Question: I'm new to Twitter's Bootstrap framework. So please pardon my ignorance.
I am attempting to create a carousel, that is working as expected. However, only on the iPhone it doesn't stretch width-wise. On the computer and iPad it does. Twitter's example (<URL> does stretch. Here's a picture.

Here's my css:
'''
/* Carousel base class */
.carousel
{
margin-bottom: 60px;
max-width: 1000px;
margin-left: auto;
margin-right: auto;
}
.carousel .container
{
position: relative;
z-index: 9;
}
.carousel-control
{
height: 80px;
margin-top: 0;
font-size: 120px;
text-shadow: 0 1px 1px rgba(0,0,0,.4);
background-color: transparent;
border: 0;
z-index: 10;
}
.carousel .item
{
height: 500px;
}
.carousel img
{
position: absolute;
top: 0;
left: 0;
min-width: 100%;
height: 500px;
}
.carousel-caption
{
background-color: transparent;
position: static;
max-width: 550px;
padding: 0 20px;
margin-top: 290px;
}
.carousel-caption h1,
.carousel-caption .lead
{
margin: 0;
line-height: 1.25;
color: #fff;
text-shadow: 0 1px 1px rgba(0,0,0,.4);
}
.carousel-caption .btn
{
margin-top: 10px;
}
'''
Thank you!
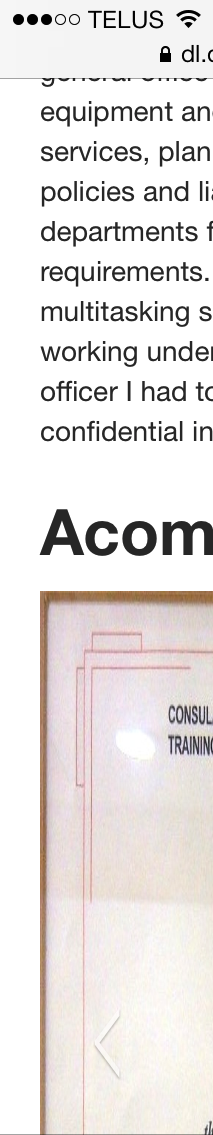
Answer: If you right click on this page : <URL>
to view Page Source.
navigate to the end and you see this code:
'''
<!-- Le javascript
================================================== -->
<!-- Placed at the end of the document so the pages load faster -->
<script src="../assets/js/jquery.js"></script>
<script src="../assets/js/bootstrap-transition.js"></script>
<script src="../assets/js/bootstrap-alert.js"></script>
<script src="../assets/js/bootstrap-modal.js"></script>
<script src="../assets/js/bootstrap-dropdown.js"></script>
<script src="../assets/js/bootstrap-scrollspy.js"></script>
<script src="../assets/js/bootstrap-tab.js"></script>
<script src="../assets/js/bootstrap-tooltip.js"></script>
<script src="../assets/js/bootstrap-popover.js"></script>
<script src="../assets/js/bootstrap-button.js"></script>
<script src="../assets/js/bootstrap-collapse.js"></script>
<script src="../assets/js/bootstrap-carousel.js"></script>
<script src="../assets/js/bootstrap-typeahead.js"></script>
<script>
!function ($) {
$(function(){
// carousel demo
$('#myCarousel').carousel()
})
}(window.jQuery)
</script>
<script src="../assets/js/holder/holder.js"></script>
'''
make sure you have this code on your page and links to javascript are right.
If you have added these references then another thing I noticed you use 'max-width:' don't use "px" in 'max-width:' use "%"